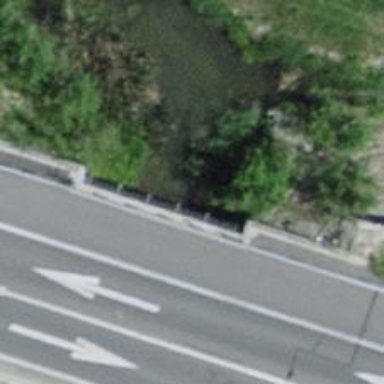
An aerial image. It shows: Culvert tunnel under ditch.